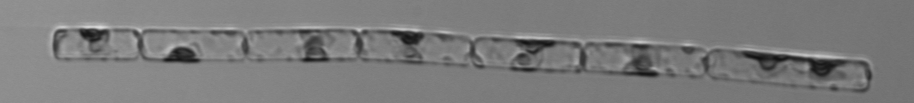
Label: Guinardia_delicatula